Interaction volume radius: 10 \u00c5
Interaction volume height: 35 \u00c5
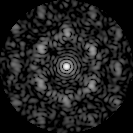
Disorder parameter: 0.7001